Field crop: maize
Growth stage: 2
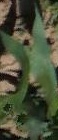
Species: maize